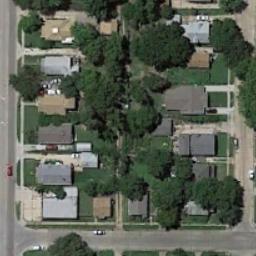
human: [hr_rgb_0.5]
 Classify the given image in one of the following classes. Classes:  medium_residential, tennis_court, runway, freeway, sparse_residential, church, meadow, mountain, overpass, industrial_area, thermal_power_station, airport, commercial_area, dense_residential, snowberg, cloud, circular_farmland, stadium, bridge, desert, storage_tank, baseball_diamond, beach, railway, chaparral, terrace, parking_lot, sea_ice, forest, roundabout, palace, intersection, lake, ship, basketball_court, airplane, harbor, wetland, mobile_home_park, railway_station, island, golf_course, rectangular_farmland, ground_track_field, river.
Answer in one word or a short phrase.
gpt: medium_residential